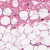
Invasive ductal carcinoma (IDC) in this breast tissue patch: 0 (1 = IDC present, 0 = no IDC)